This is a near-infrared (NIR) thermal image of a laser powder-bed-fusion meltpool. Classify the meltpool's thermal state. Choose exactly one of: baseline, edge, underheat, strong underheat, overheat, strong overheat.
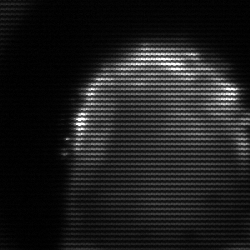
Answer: strong underheat